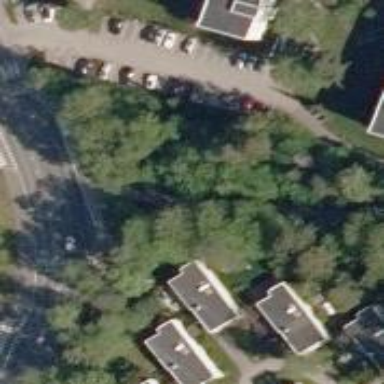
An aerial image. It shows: Park.